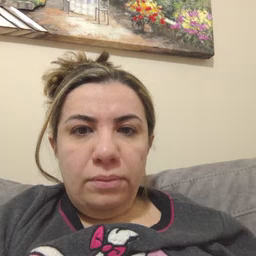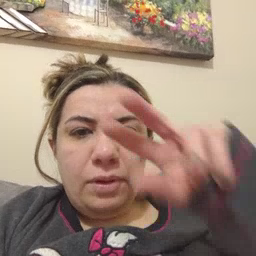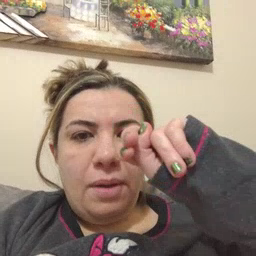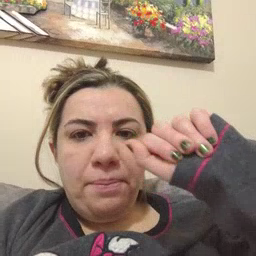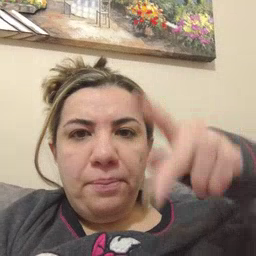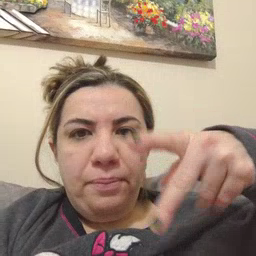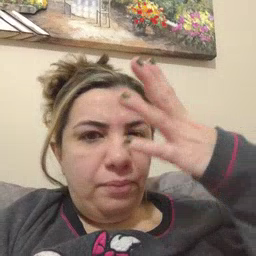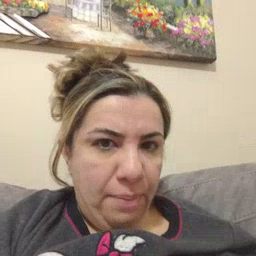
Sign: nap